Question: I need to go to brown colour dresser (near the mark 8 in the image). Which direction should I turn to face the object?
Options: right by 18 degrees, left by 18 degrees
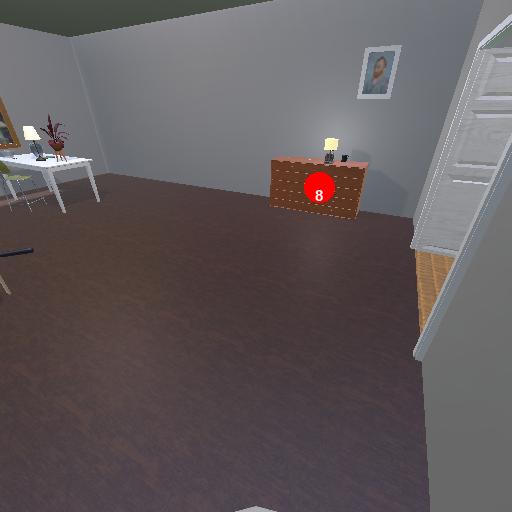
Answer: right by 18 degrees